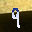
Label: 9